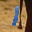
Label: 1